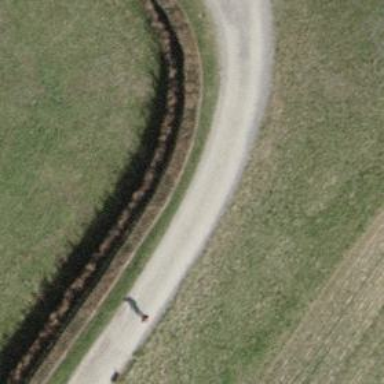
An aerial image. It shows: Hedge barrier.